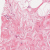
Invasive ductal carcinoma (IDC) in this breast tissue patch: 0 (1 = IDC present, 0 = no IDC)